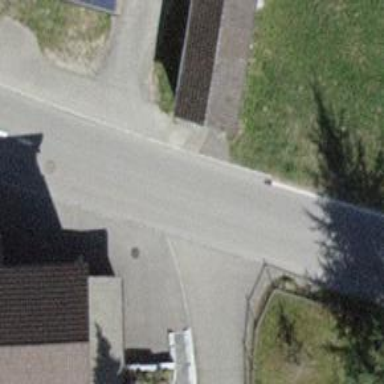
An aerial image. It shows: Bus stop with platform for public transport.